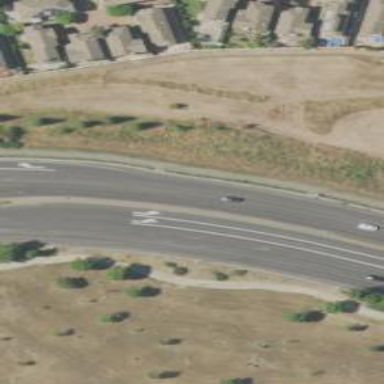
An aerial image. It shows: Expressway with asphalt surface. This trunk highway has designated cycle track.